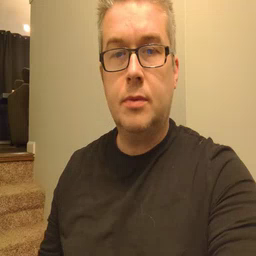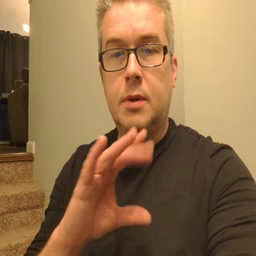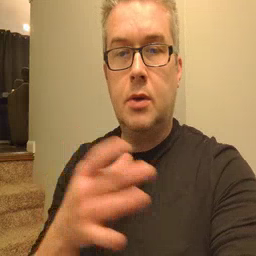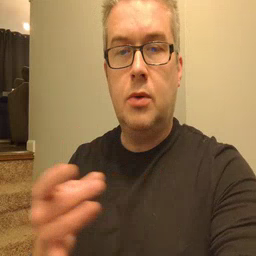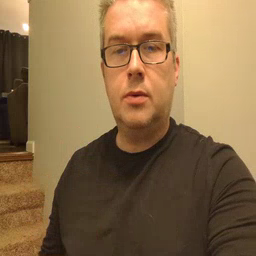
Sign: story